Question: I've ran into a performance problem, which I think is caused by measuring of my views.
My layout is built programmatically, so I cannot show the xml of my layout. But here are some views which might contribute to the problem:
- - - <URL>
The problem only seems to occur when I populate the LinearListView; adding views seems to trigger View.measure being called many times:

Why is the View.measured called this many times? The LinearLayout having MATH_PARENT for its size means it doesn't have to measure it again when a child is added, right?
I'm not really sure how to prevent this from happening, or how to debug the problem. I've tried to set the visibility of the LinearListView to GONE untill all the items are added, but this didn't make a difference.
I hope I provided enough information for someone to point me in the right direction.
Here's some parts of the base class of the Adapters used for the LinearListViews:
'''
public abstract class DataProviderAdapter<T> extends BaseAdapter
{
...
@Override
public View getView(int position, View convertView, ViewGroup parent)
{
View row = convertView;
T item = getItem(position);
Log.d(TAG, "getView(): Position: " + position + ", ConvertView: "
+ (convertView == null ? "null" : convertView) + ", TotalCount: " + getCount());
if (row == null) {
row = buildRow(position);
markRowAsLoading(row);
}
if (item == null) {
if (convertView != null) {
markRowAsLoading(row);
}
int skip;
if (itemsRequestParams != null) {
int pageSize = itemsRequestParams.getTake();
// determine how many items to skip
skip = position - (position % pageSize);
}
else {
skip = 0;
}
// if the page isn't already being fetched
if (!pagesReceiving.contains(skip)) {
pagesReceiving.add(skip);
AsyncTaskUtil.executeMultiThreaded(new ReceiveItemsTask(), skip);
}
}
else {
Log.d(TAG, getClass().getSimpleName() + " - PrepareRow: " + getItemId(position)
+ ", Pos: " + position);
prepareRow(row, item, position);
}
return row;
}
protected void processDataResult(int skip, DataResult<T> result)
{
if (result instanceof GroupedDataResult<?>) {
GroupedDataResult<T> groupedResult = (GroupedDataResult<T>)result;
totalItemCount = groupedResult.getTotalGroupCount() + groupedResult.getTotalItemCount();
}
else {
totalItemCount = result.getTotalItemCount();
}
for (int i = 0; i < result.getItems().size(); i++) {
itemList.put(skip + i, result.getItems().get(i));
}
Log.d(TAG, "processDataResult(" + skip + ")");
notifyDataSetChanged();
}
static protected class CellHolder
{
public ProgressBar ProgressSpinner;
public List<android.widget.ImageView> Images;
public List<TextView> Labels;
private final HashMap<String, Object> _extras = new HashMap<String, Object>();
public void putExtra(String key, Object value)
{
_extras.put(key, value);
}
@SuppressWarnings("unchecked")
public <T> T getExtra(String key)
{
return _extras.containsKey(key) ? (T)_extras.get(key) : null;
}
}
...
private class ReceiveItemsTask extends AsyncTask<Integer, Void, DataResult<T>>
{
private int skip;
@Override
protected DataResult<T> doInBackground(Integer... params)
{
skip = params[0];
DataResult<T> items = getItems(skip);
Log.d(TAG, "doInBackground(" + skip + ")");
return items;
}
@Override
protected void onPostExecute(DataResult<T> result)
{
Log.d(TAG,
"onPostExecute("
+ (result == null ? "null" : result.getItems().size() + "/"
+ result.getTotalItemCount()) + ")");
if (result == null) {
return;
}
processDataResult(skip, result);
Log.d(TAG, "onPostExecute end");
}
}
}
'''
I subclassed RelativeLayout and overridden onMeasure so I could log which views were being measured, and in which order.
These are the results:
'''
07-01 15:37:37.434: V/DefaultLayout(8172): DefaultLayout.onMeasure
07-01 15:37:37.434: V/DefaultLayout(8172): TabView.onMeasure
07-01 15:37:37.434: V/DefaultLayout(8172): ItemDetailsContainerView.onMeasure
07-01 15:37:37.438: V/DefaultLayout(8172): HeaderView.onMeasure
07-01 15:37:37.438: V/DefaultLayout(8172): ItemDetailsInfoFieldsLayout.onMeasure
07-01 15:37:37.438: V/DefaultLayout(8172): ItemReviewTableView.onMeasure
07-01 15:37:37.438: V/DefaultLayout(8172): InfoFieldsLayout.onMeasure
07-01 15:37:37.438: V/DefaultLayout(8172): InfoFieldsLayout.onMeasure
07-01 15:37:37.442: V/DefaultLayout(8172): InfoFieldsLayout.onMeasure
07-01 15:37:37.442: V/DefaultLayout(8172): InfoFieldsLayout.onMeasure
07-01 15:37:37.442: V/DefaultLayout(8172): InfoFieldsLayout.onMeasure
07-01 15:37:37.442: V/DefaultLayout(8172): InfoFieldsLayout.onMeasure
07-01 15:37:37.442: V/DefaultLayout(8172): InfoFieldsLayout.onMeasure
07-01 15:37:37.442: V/DefaultLayout(8172): InfoFieldsLayout.onMeasure
07-01 15:37:37.446: V/DefaultLayout(8172): ItemReviewTableView.onMeasure
07-01 15:37:37.446: V/DefaultLayout(8172): InfoFieldsLayout.onMeasure
07-01 15:37:37.446: V/DefaultLayout(8172): InfoFieldsLayout.onMeasure
07-01 15:37:37.446: V/DefaultLayout(8172): InfoFieldsLayout.onMeasure
07-01 15:37:37.446: V/DefaultLayout(8172): InfoFieldsLayout.onMeasure
07-01 15:37:37.450: V/DefaultLayout(8172): InfoFieldsLayout.onMeasure
07-01 15:37:37.450: V/DefaultLayout(8172): InfoFieldsLayout.onMeasure
07-01 15:37:37.450: V/DefaultLayout(8172): InfoFieldsLayout.onMeasure
07-01 15:37:37.450: V/DefaultLayout(8172): InfoFieldsLayout.onMeasure
07-01 15:37:37.450: V/DefaultLayout(8172): RelatedItemsTableView.onMeasure
07-01 15:37:37.454: V/DefaultLayout(8172): RatingView.onMeasure
07-01 15:37:37.458: V/DefaultLayout(8172): RatingView.onMeasure
07-01 15:37:37.462: V/DefaultLayout(8172): RatingView.onMeasure
07-01 15:37:37.466: V/DefaultLayout(8172): RatingView.onMeasure
07-01 15:37:37.470: V/DefaultLayout(8172): RatingView.onMeasure
07-01 15:37:37.474: V/DefaultLayout(8172): RatingView.onMeasure
07-01 15:37:37.478: V/DefaultLayout(8172): RatingView.onMeasure
07-01 15:37:37.478: V/DefaultLayout(8172): RatingView.onMeasure
07-01 15:37:37.482: V/DefaultLayout(8172): RatingView.onMeasure
07-01 15:37:37.482: V/DefaultLayout(8172): RatingView.onMeasure
07-01 15:37:37.486: V/DefaultLayout(8172): RatingView.onMeasure
07-01 15:37:37.486: V/DefaultLayout(8172): RatingView.onMeasure
07-01 15:37:37.490: V/DefaultLayout(8172): RatingView.onMeasure
07-01 15:37:37.490: V/DefaultLayout(8172): RatingView.onMeasure
07-01 15:37:37.494: V/DefaultLayout(8172): RatingView.onMeasure
07-01 15:37:37.494: V/DefaultLayout(8172): RatingView.onMeasure
07-01 15:37:37.498: V/DefaultLayout(8172): RelatedItemsTableView.onMeasure
07-01 15:37:37.498: V/DefaultLayout(8172): RatingView.onMeasure
07-01 15:37:37.498: V/DefaultLayout(8172): RatingView.onMeasure
07-01 15:37:37.502: V/DefaultLayout(8172): RatingView.onMeasure
07-01 15:37:37.502: V/DefaultLayout(8172): RatingView.onMeasure
07-01 15:37:37.506: V/DefaultLayout(8172): RatingView.onMeasure
07-01 15:37:37.506: V/DefaultLayout(8172): RatingView.onMeasure
07-01 15:37:37.510: V/DefaultLayout(8172): RatingView.onMeasure
07-01 15:37:37.510: V/DefaultLayout(8172): RatingView.onMeasure
07-01 15:37:37.514: V/DefaultLayout(8172): RatingView.onMeasure
07-01 15:37:37.514: V/DefaultLayout(8172): RatingView.onMeasure
07-01 15:37:37.518: V/DefaultLayout(8172): RatingView.onMeasure
07-01 15:37:37.518: V/DefaultLayout(8172): RatingView.onMeasure
07-01 15:37:37.522: V/DefaultLayout(8172): RatingView.onMeasure
07-01 15:37:37.522: V/DefaultLayout(8172): RatingView.onMeasure
07-01 15:37:37.526: V/DefaultLayout(8172): RatingView.onMeasure
07-01 15:37:37.526: V/DefaultLayout(8172): RatingView.onMeasure
...
'''
This list goes on for a while. But what seems weird to me, is that it starts with measuring the top view (DefaultLayout.onMeasure), and then also measures ALL the children (so all the views). It does this multiple times!
What could be causing onMeasure to be called on the top view?
Could it be that 'notifyDataSetChanged()' triggers the measuring of the top view?
Yes, it does seem like 'notifyDataSetChanged()' triggers the top-level view to be measured (I was able to reproduce this in a new test project). And since the way my adapter works, 'notifyDataSetChanged()' is called multiple times.
What is the reason all views are measured when i call 'notifyDataSetChanged()'? Is there a way I can prevent this from happening?
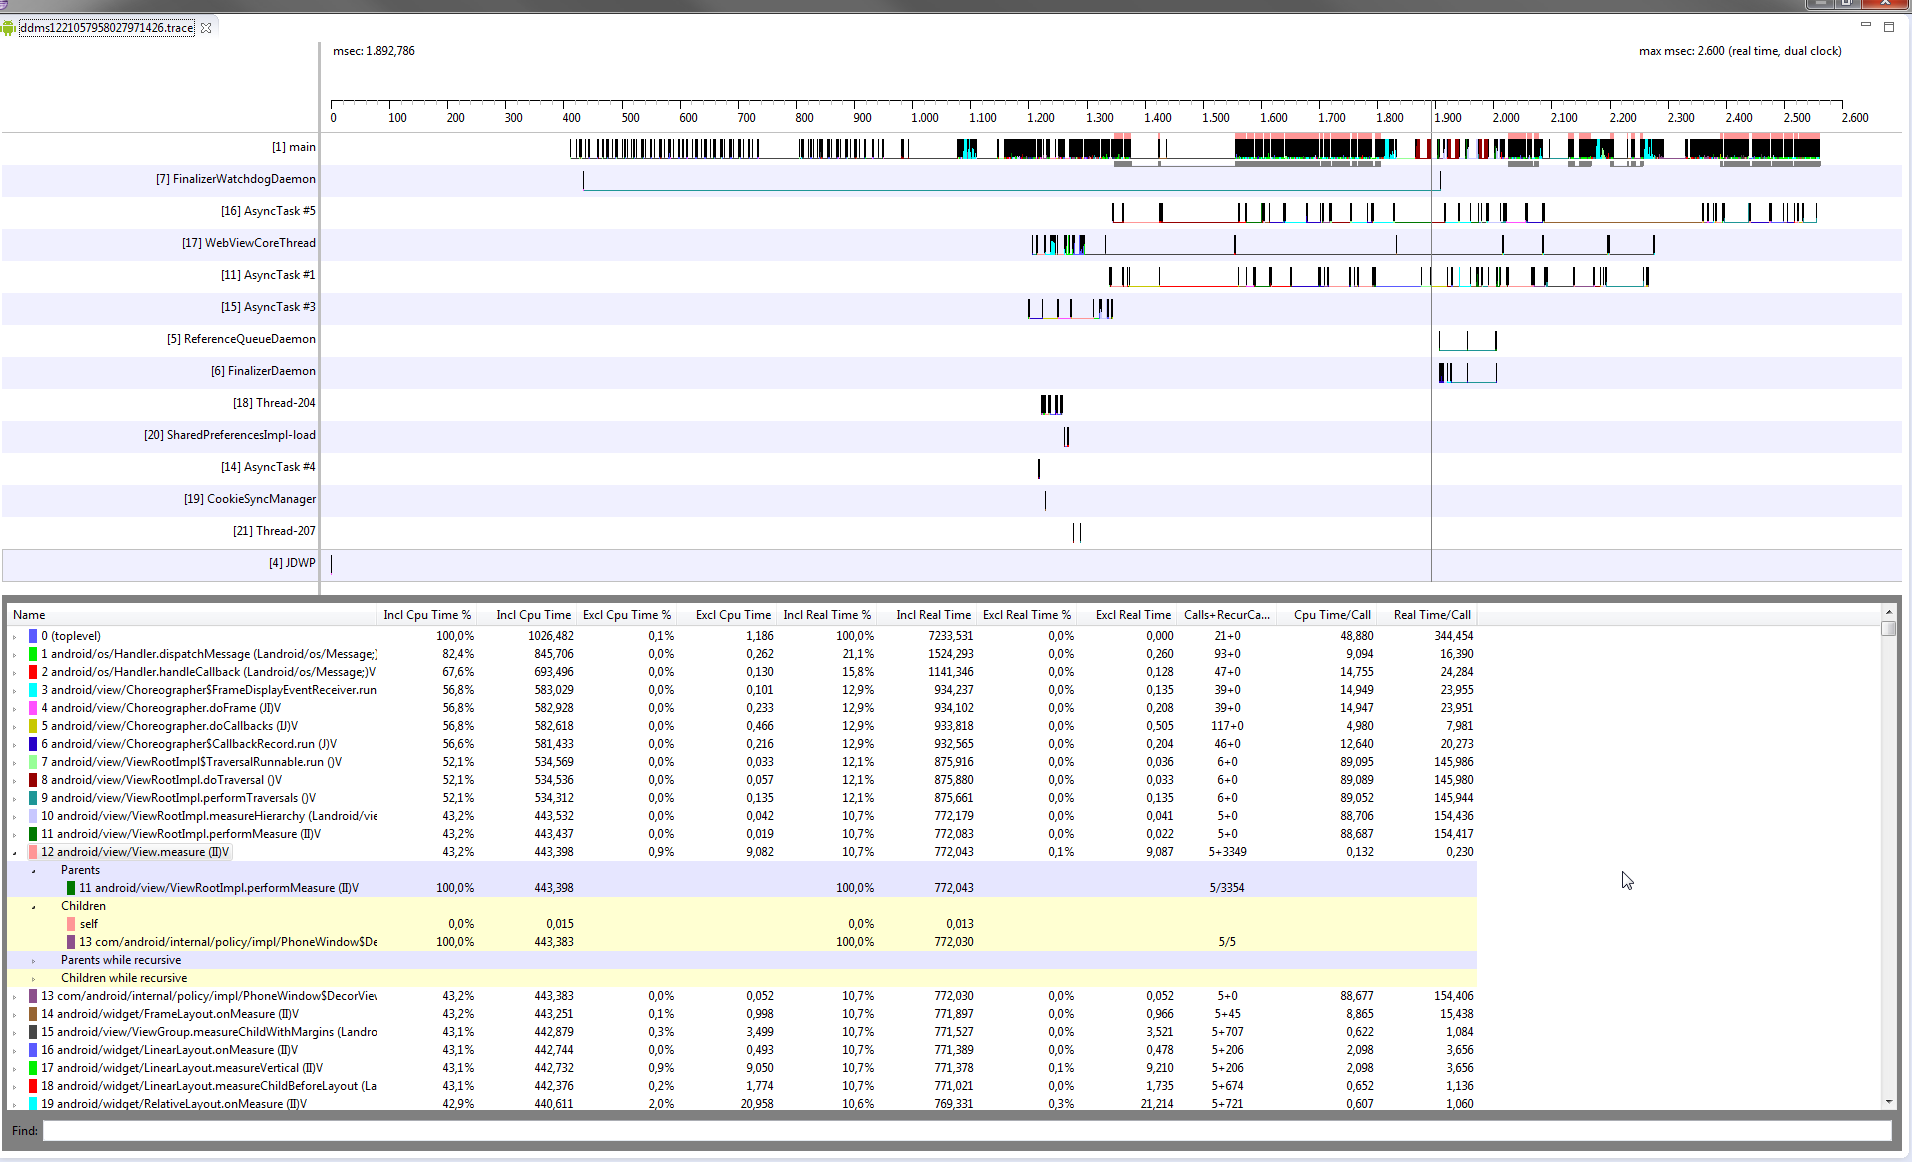
Answer: You didn't say where the relative layout comes in, is this a wrapper around the list?
Relative layout always does two measure passes, according to Romain Guy, so this might cause some of the slowdown. Do you even have nested relative layouts by any chance? Apparently this could have exponential time complexity.
See this answer for reference (and a link to the Google io video where he actually says that):
<URL>